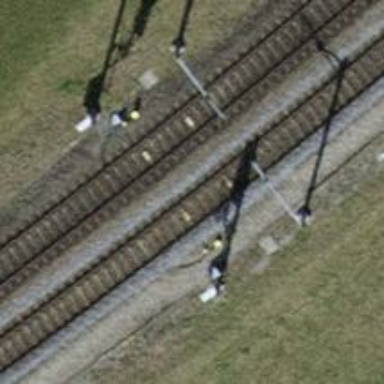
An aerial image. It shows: Single railway track with electrified contact line.